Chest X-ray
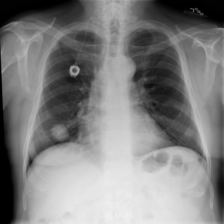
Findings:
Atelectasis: negative
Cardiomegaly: negative
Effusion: negative
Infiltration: negative
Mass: negative
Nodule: negative
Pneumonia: negative
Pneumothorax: negative
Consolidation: negative
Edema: negative
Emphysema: negative
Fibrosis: negative
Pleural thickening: negative
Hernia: negative